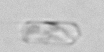
Label: Cerataulina_pelagica